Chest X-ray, PA view. Patient: 37 years old, sex M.
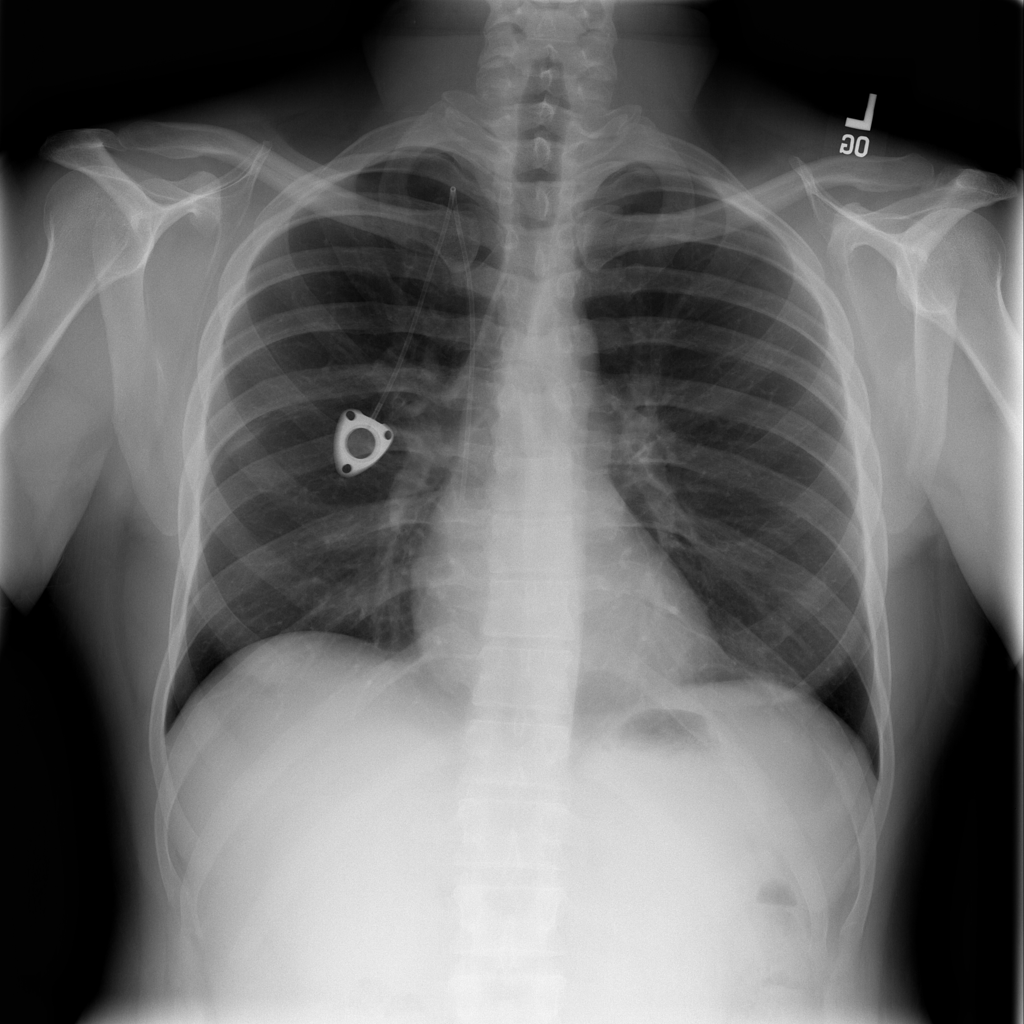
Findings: No Finding